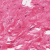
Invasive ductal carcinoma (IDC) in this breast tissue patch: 0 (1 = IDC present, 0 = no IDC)